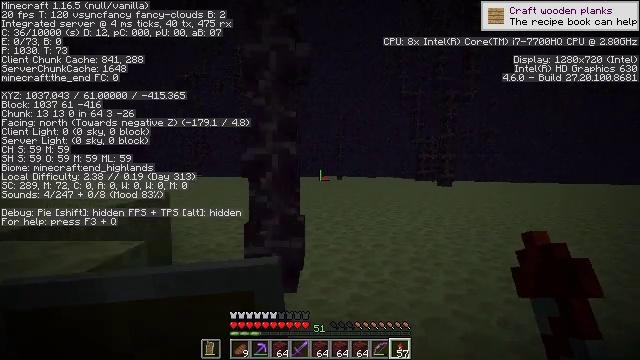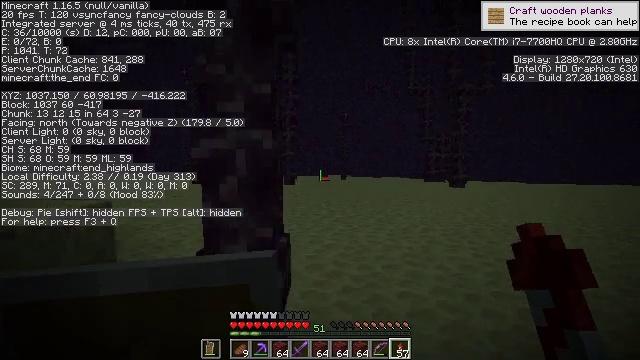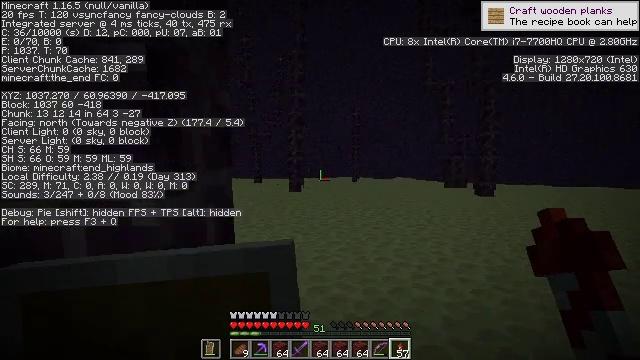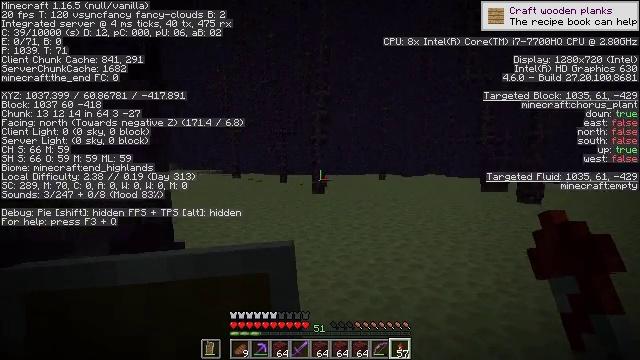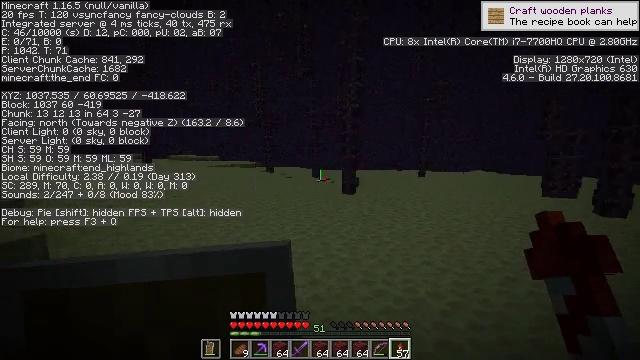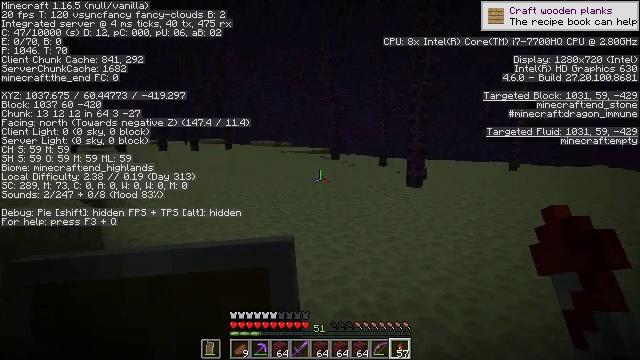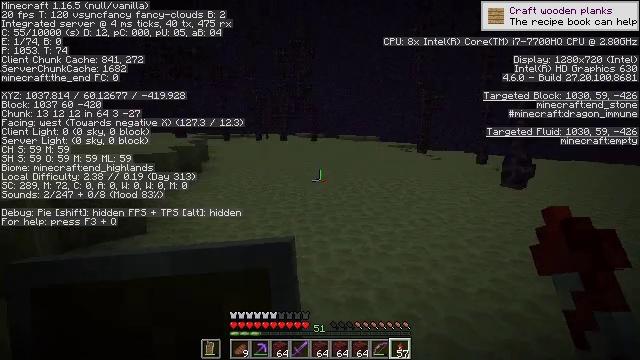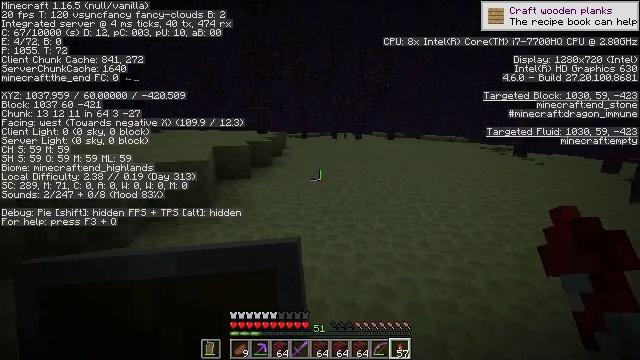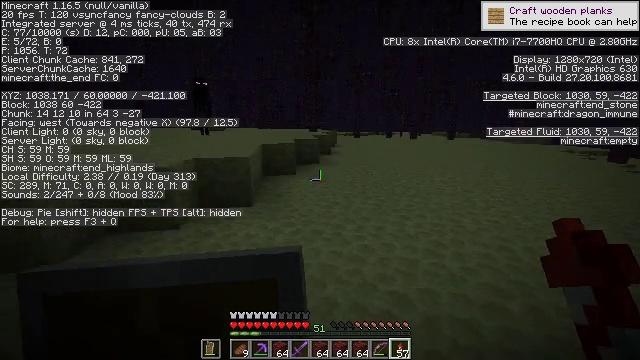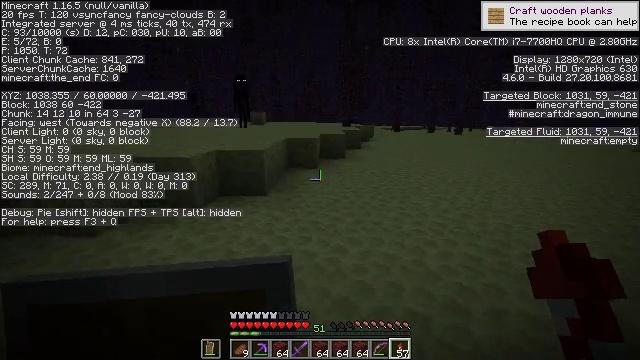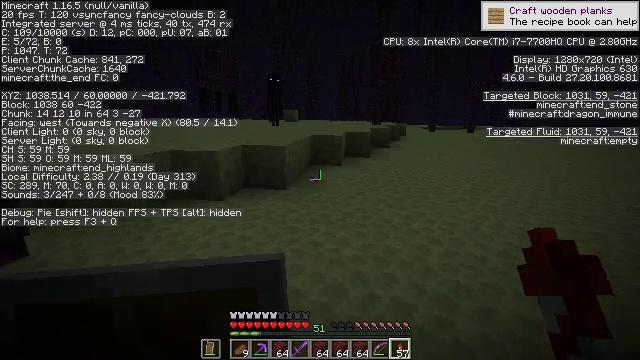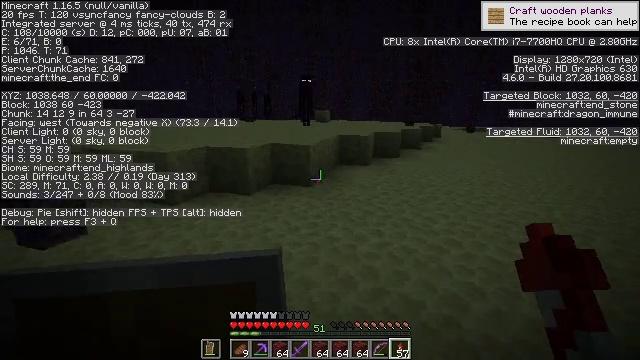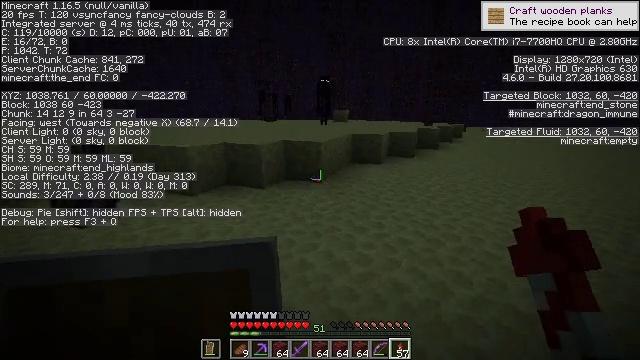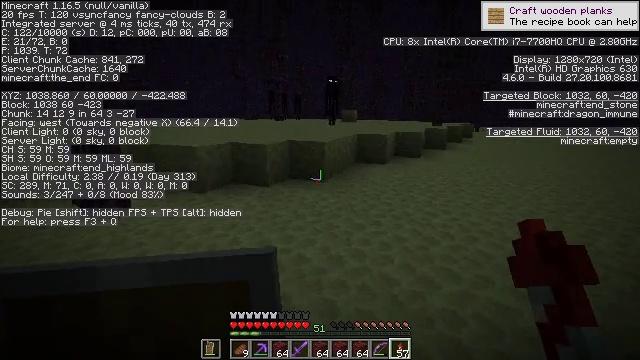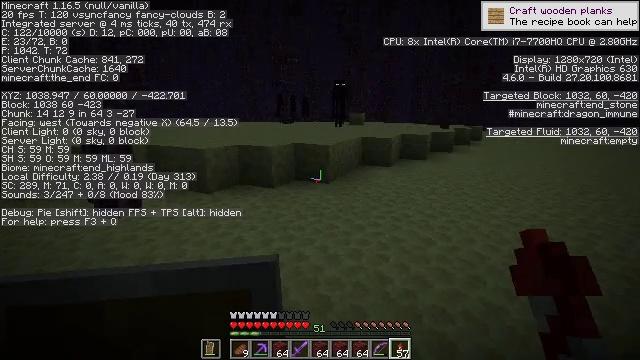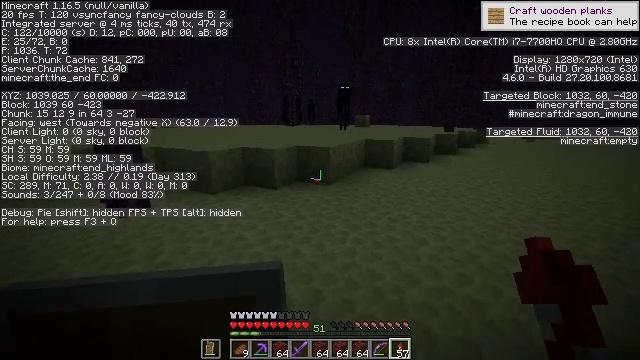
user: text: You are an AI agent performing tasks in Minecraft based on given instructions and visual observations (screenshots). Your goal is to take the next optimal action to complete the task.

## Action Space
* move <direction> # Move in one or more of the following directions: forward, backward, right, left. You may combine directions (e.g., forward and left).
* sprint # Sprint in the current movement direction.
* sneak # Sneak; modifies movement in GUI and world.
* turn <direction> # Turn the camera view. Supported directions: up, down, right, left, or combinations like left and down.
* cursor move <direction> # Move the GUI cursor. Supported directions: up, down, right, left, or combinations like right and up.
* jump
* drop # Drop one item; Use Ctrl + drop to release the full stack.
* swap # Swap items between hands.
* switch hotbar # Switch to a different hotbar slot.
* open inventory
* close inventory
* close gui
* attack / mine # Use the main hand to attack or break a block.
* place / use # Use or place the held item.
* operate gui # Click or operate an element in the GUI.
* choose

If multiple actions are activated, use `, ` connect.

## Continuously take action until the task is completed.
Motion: motion action
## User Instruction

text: Get end stone bricks for building or crafting.
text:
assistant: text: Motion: move forward and move right, turn left
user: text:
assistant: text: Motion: move forward and move right, turn left
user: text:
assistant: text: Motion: move right, turn left and down
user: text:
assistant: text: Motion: move right, turn left and down
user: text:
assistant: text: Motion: move right, turn left and down
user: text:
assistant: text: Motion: move right, turn left
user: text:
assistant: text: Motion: move back and move right, turn left
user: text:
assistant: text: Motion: move back and move right, turn left
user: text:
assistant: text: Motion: move back and move right, turn left and down
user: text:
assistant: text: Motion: move back and move right, turn left
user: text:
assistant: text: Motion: move back and move right, turn left
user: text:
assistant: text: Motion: move back and move right, turn left
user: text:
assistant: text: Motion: move back and move right, turn left
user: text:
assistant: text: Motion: move back and move right, turn left
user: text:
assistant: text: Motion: move back and move right, turn left
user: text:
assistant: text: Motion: move back and move right, turn left
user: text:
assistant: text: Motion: move back, turn left
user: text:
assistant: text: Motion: move back, turn left
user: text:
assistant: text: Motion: move back
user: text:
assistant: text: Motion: move back
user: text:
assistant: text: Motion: no_op
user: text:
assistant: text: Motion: no_op
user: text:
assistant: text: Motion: no_op
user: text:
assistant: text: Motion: no_op
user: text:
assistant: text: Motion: no_op
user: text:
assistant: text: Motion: no_op
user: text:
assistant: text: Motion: no_op
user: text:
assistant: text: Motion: turn right
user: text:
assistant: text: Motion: turn right
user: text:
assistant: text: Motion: turn right